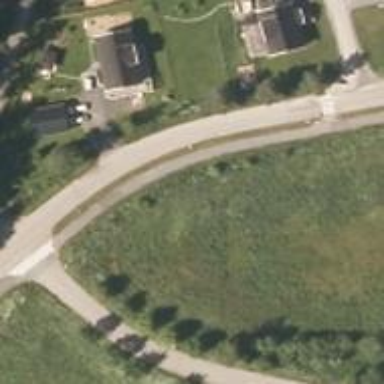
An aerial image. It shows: Cycleway.